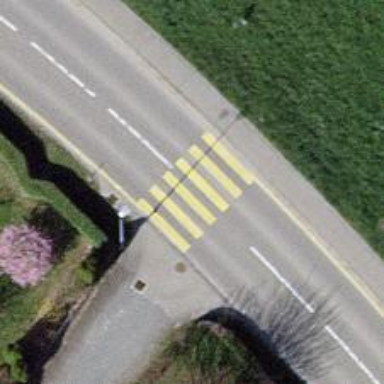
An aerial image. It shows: Asphalt road with uncontrolled zebra crossing. The crossing has raised kerb.